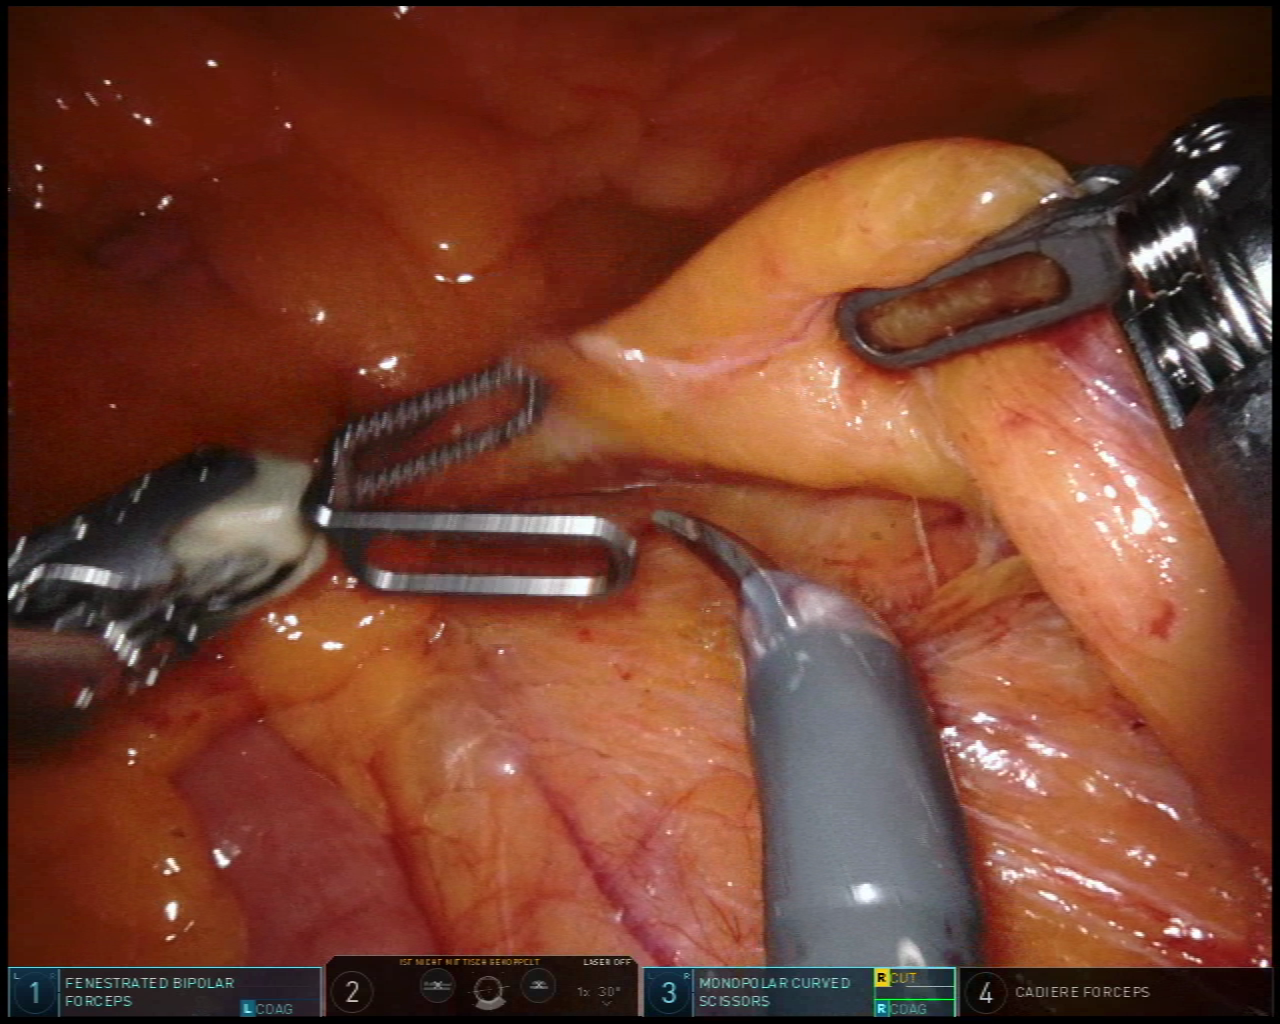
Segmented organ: small_intestine
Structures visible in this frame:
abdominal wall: no
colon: no
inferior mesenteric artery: no
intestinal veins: no
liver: no
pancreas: no
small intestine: yes
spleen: no
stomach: no
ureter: no
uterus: no
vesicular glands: no